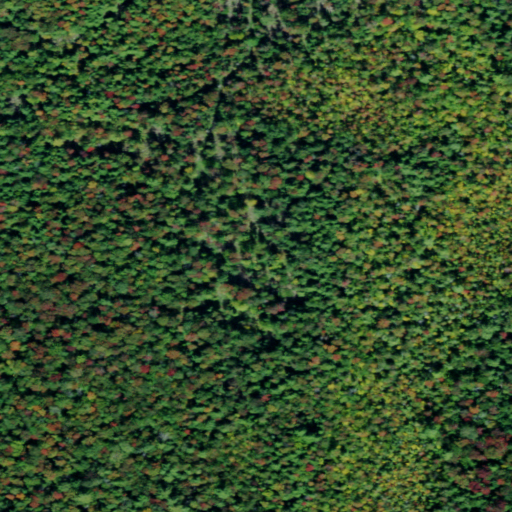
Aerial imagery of mountain in New York named Pine Hill containing woody wetlands, mixed forest, evergreen forest, and deciduous forest